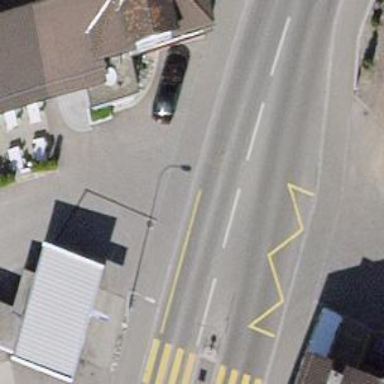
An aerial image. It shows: Public transport stop position.